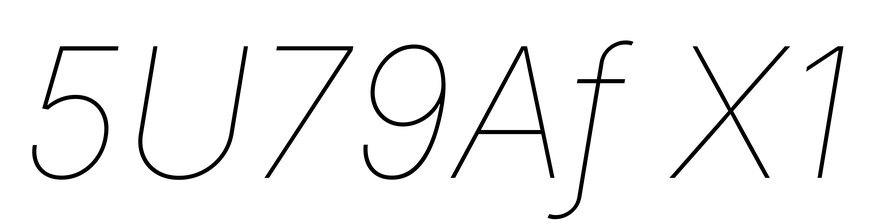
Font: Inter-Italic_Thin_Italic